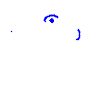
Particle: proton